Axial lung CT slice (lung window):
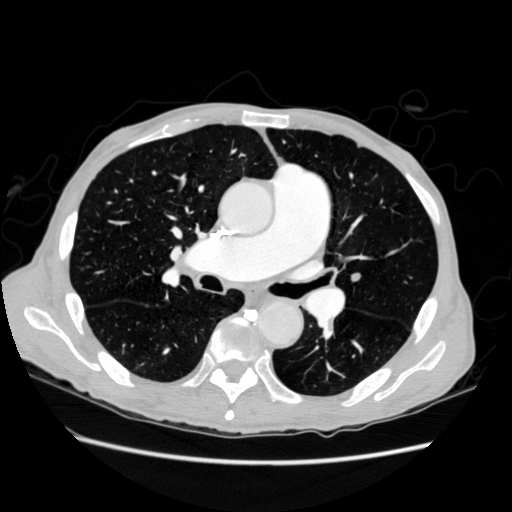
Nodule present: no